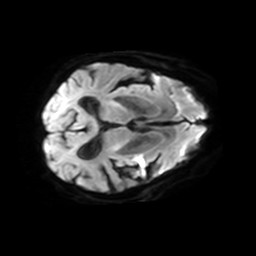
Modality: TRACE
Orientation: axial
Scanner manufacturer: philips
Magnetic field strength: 3 T
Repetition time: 3.339 s
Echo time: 0.076 s